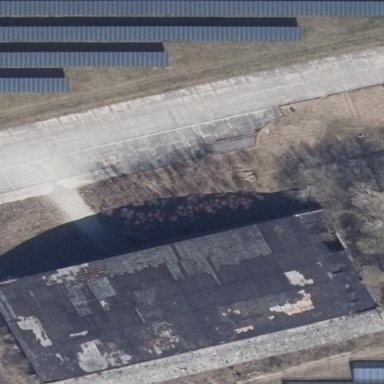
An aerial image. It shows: Ruins of building.